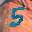
Label: 5